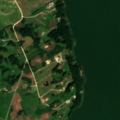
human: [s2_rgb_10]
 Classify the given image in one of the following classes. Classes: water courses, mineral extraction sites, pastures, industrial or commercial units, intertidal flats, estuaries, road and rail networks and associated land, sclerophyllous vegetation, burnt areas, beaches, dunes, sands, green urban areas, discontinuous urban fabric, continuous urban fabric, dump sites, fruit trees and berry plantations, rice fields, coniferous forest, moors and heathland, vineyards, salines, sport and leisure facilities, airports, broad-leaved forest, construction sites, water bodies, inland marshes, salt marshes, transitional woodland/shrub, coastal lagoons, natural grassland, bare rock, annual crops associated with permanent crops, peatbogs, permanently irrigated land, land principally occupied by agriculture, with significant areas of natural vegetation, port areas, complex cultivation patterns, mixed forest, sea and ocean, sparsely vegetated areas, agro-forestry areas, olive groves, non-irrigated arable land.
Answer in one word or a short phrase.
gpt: non-irrigated arable land, complex cultivation patterns, land principally occupied by agriculture, with significant areas of natural vegetation, water bodies